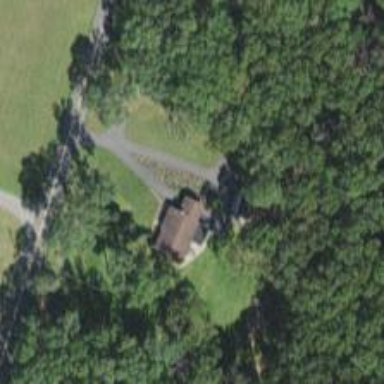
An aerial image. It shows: Driveway.